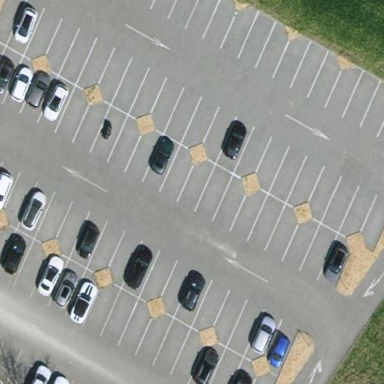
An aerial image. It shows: Parking area with surface.